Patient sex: M
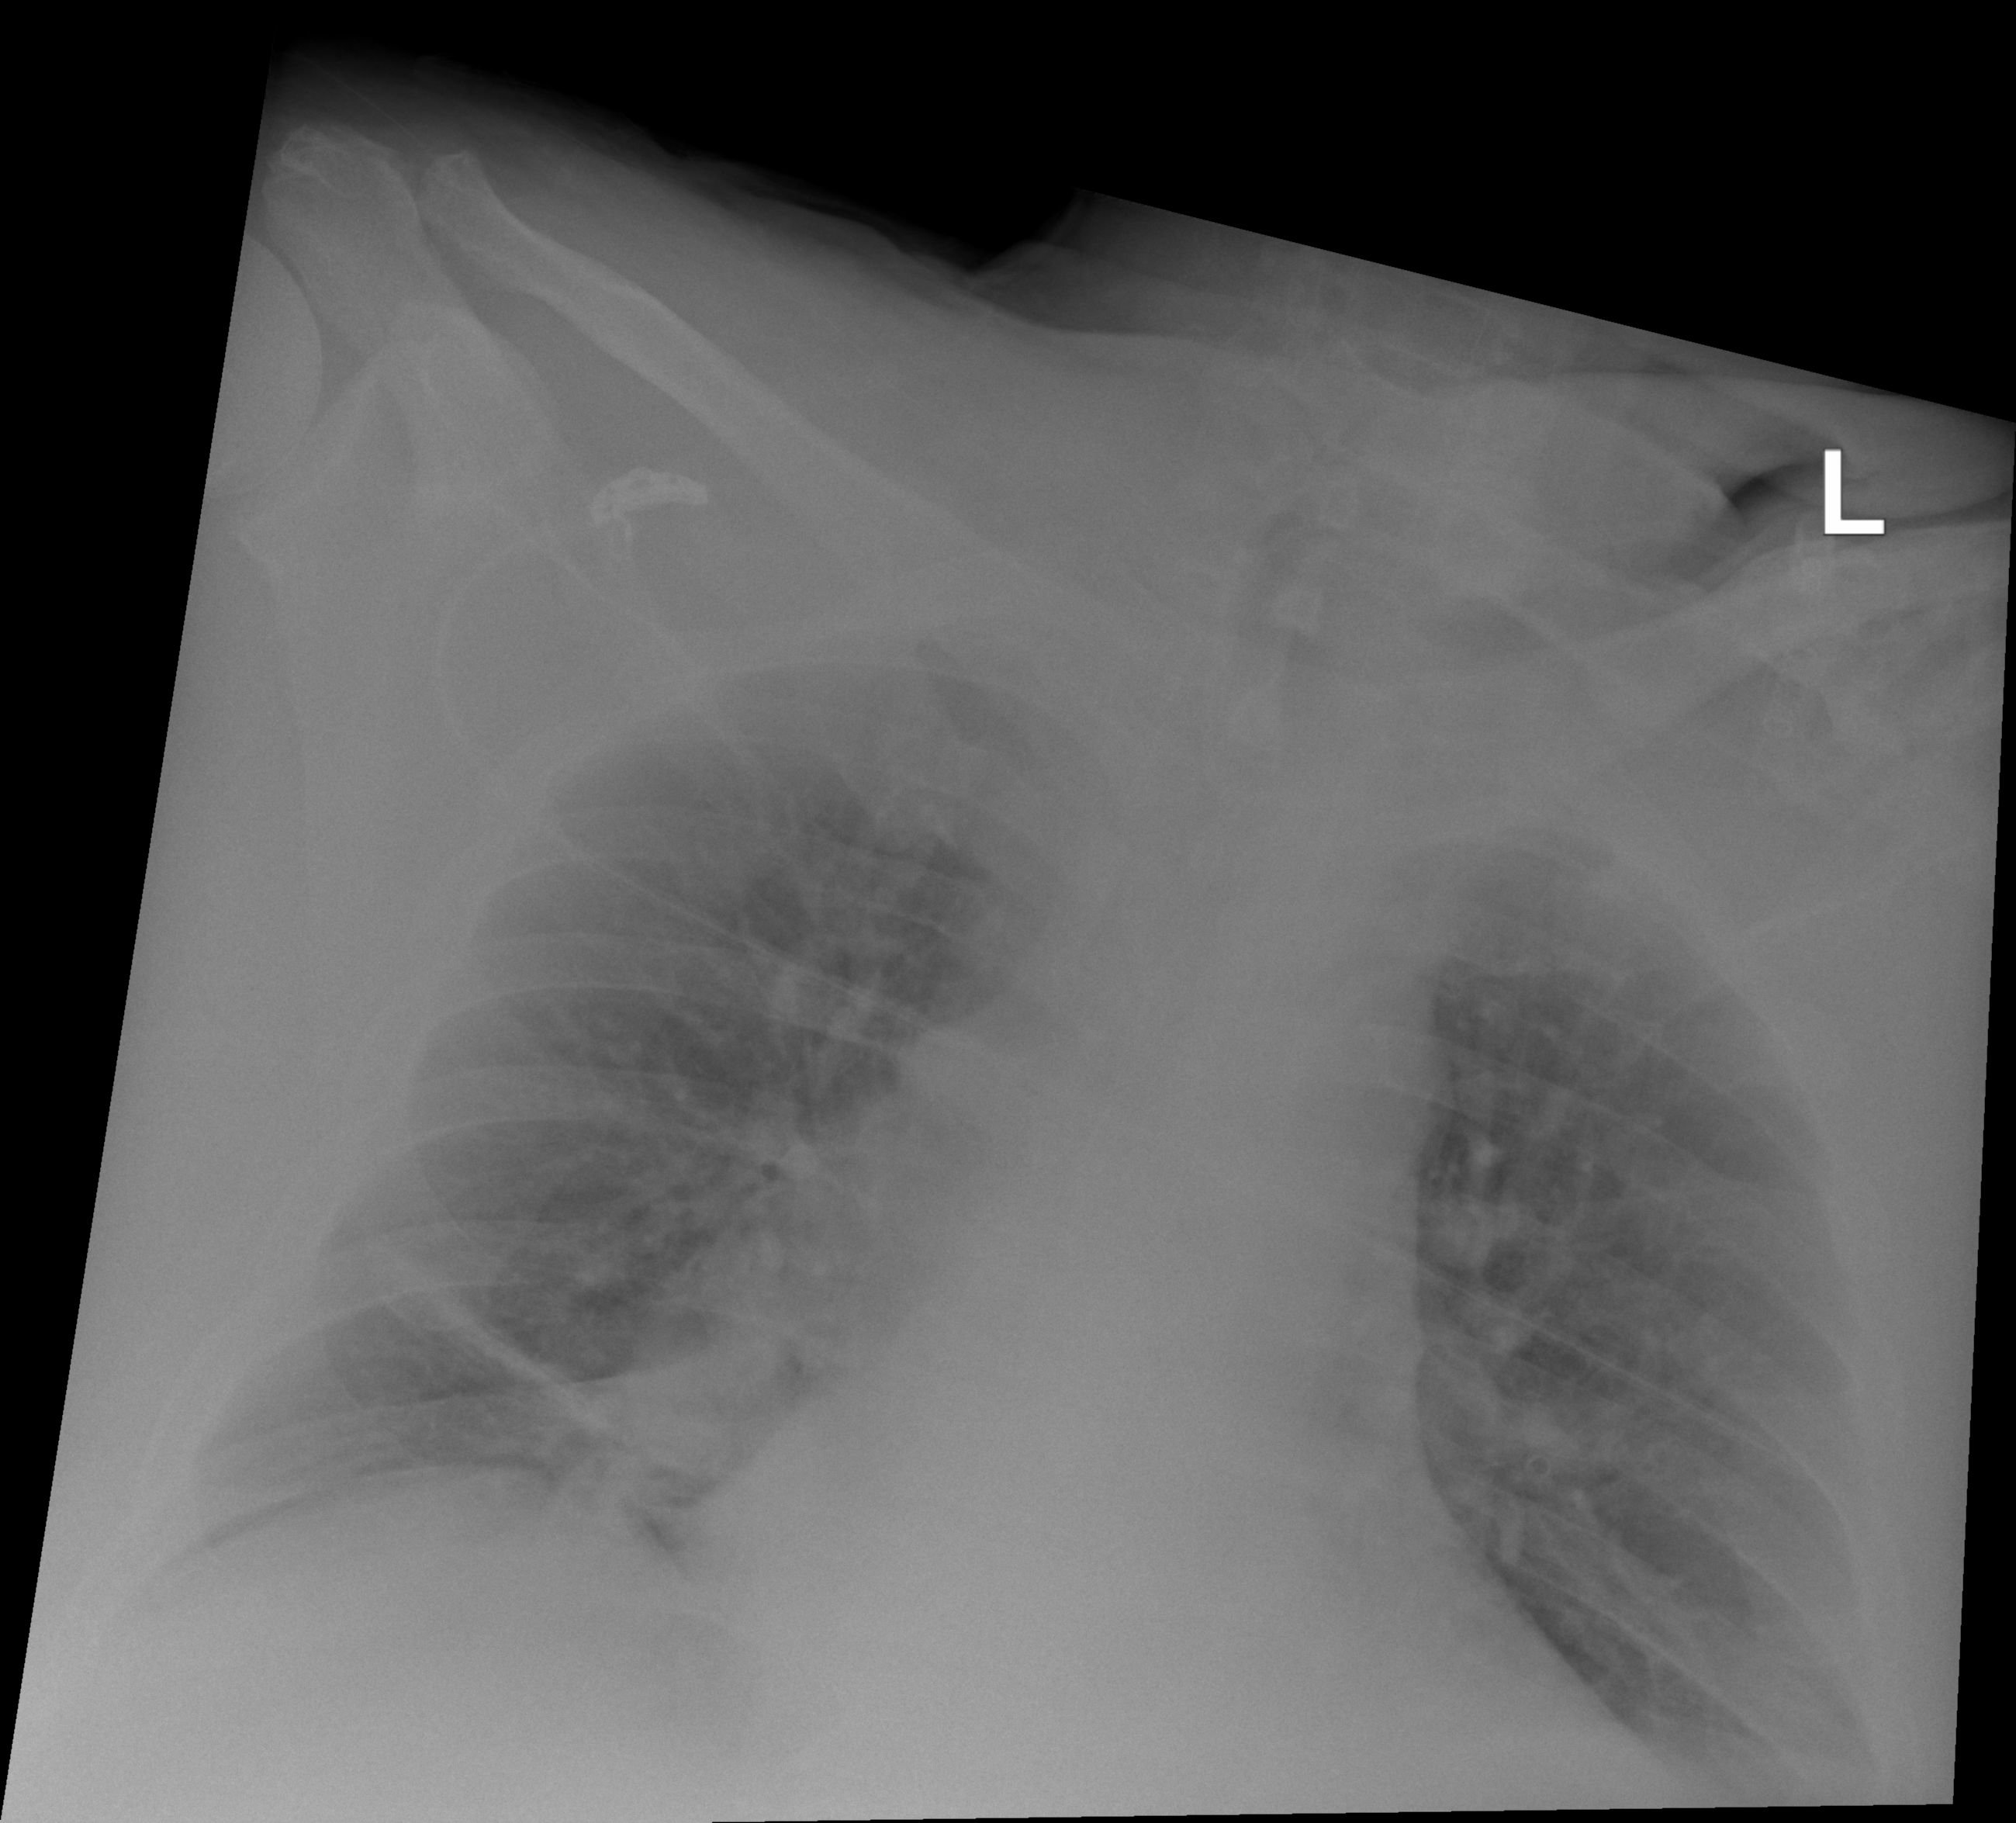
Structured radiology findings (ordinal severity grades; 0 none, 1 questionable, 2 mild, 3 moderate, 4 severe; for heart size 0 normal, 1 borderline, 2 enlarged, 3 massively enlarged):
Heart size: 1
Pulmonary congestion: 2
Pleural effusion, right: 2
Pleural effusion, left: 0
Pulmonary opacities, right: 0
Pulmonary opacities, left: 0
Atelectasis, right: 3
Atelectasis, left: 2